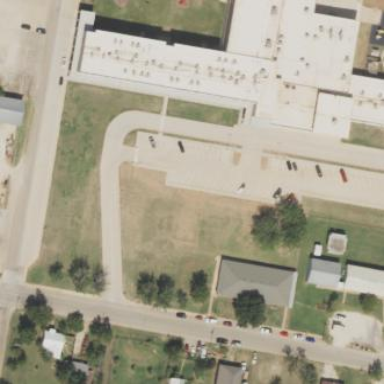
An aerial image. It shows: School building.